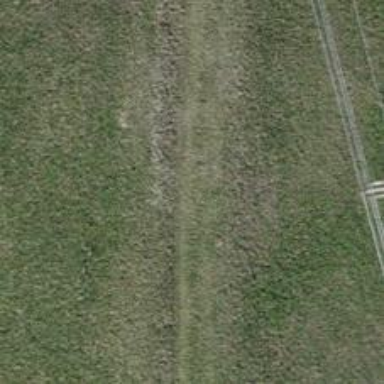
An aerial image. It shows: Grass track road with grade 5 tracktype.